Question: Check out this Python code:
'''
degrees = 90
center = (24, 24)
img = np.ones((48,48,3)) * 255
mat = cv2.getRotationMatrix2D(center, degrees, 1.0)
img = cv2.warpAffine(img, mat, (48, 48))
'''
My expectation is that a 3 channel, fully saturated, white square will be created and stored in img. After which, it'll be rotated by 90 degrees. Rotating a white square by 90 degrees should result in ... an indistinguishable white square. But when I:
'''
plt.imshow(img)
plt.show(img)
'''
I see an erroneous black border:

Is there any way to get 'warpAffine' working as expected, i.e. rotate the image without an erroneous border? I've tried the following modifications to no avail:
'''
center = (23, 23)
center = (24, 23)
center = (23, 24)
center = (25, 25)
center = (24, 25)
center = (25, 24)
'''
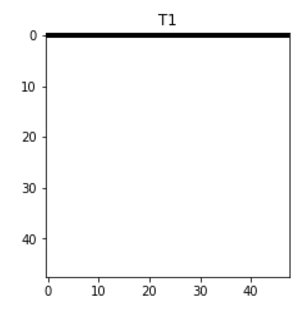
Answer: You should be using the exact center of the image rather than the next closest thing. The rotation is slightly off center using (24,24).
Since 'getRotationMatrix2D' accepts a Point2f, you should be passing the center as '(23.5,23.5)', as it is the midway point between '0 and 47'.